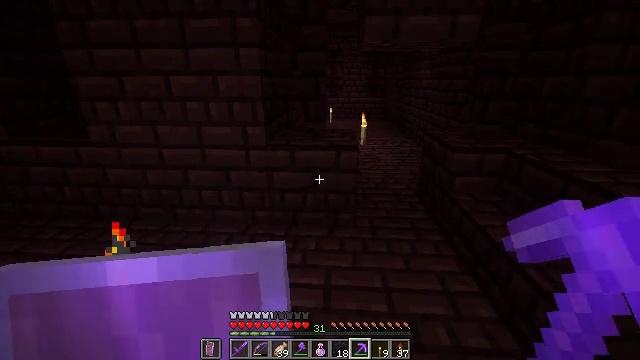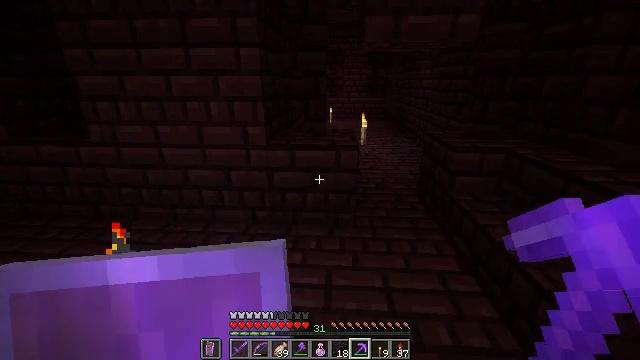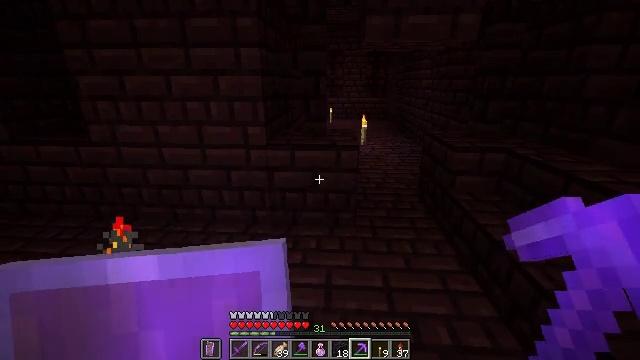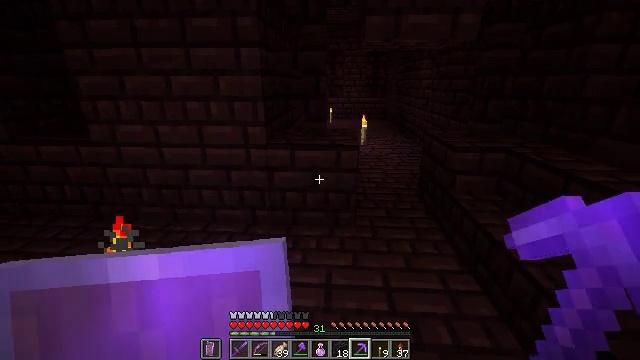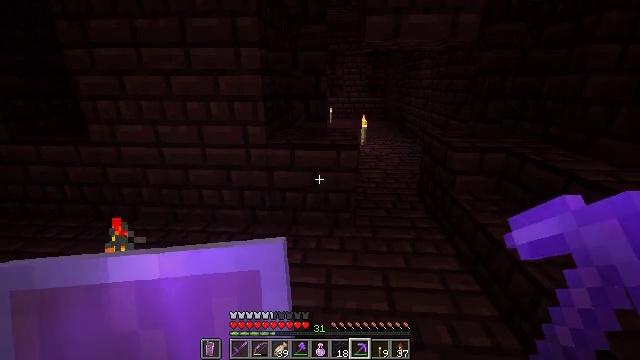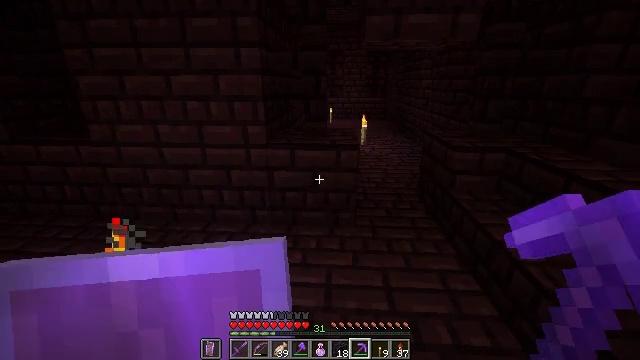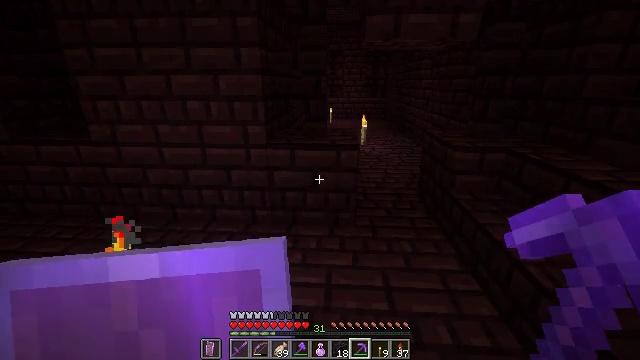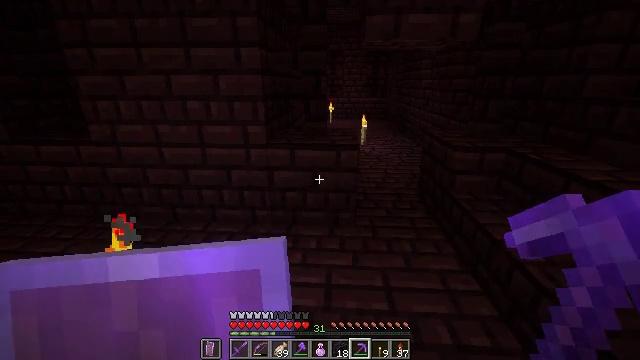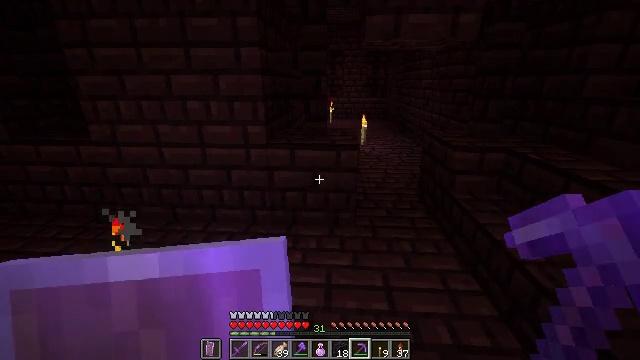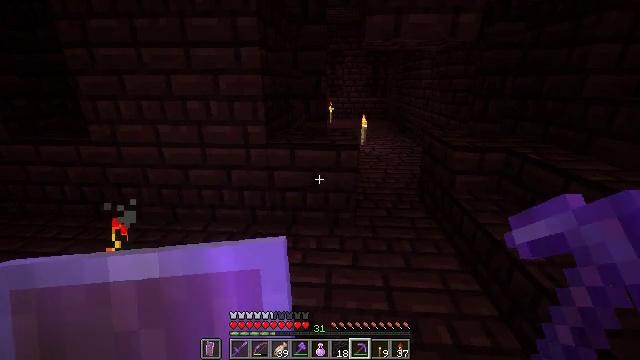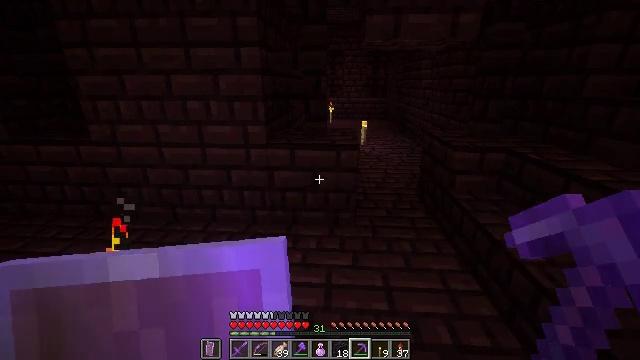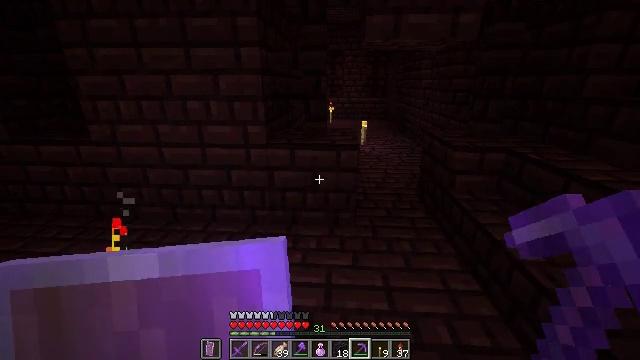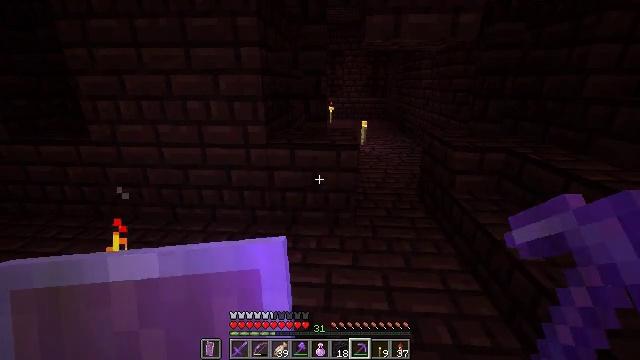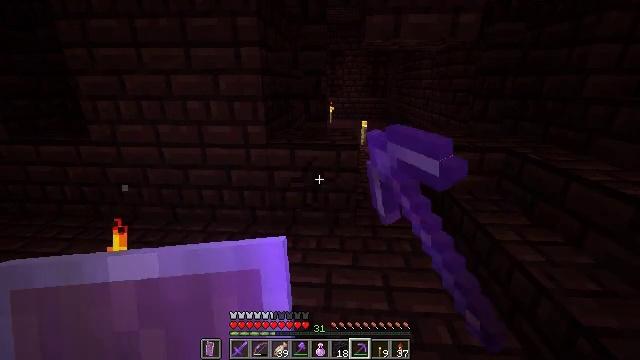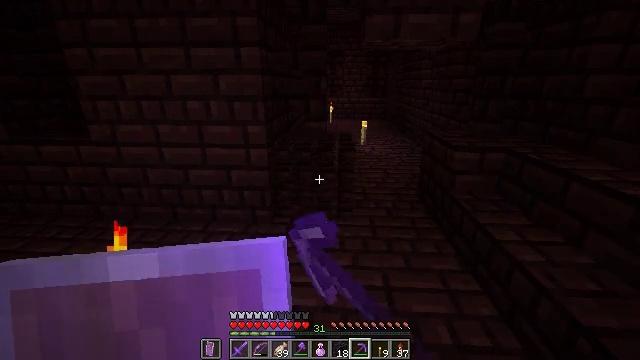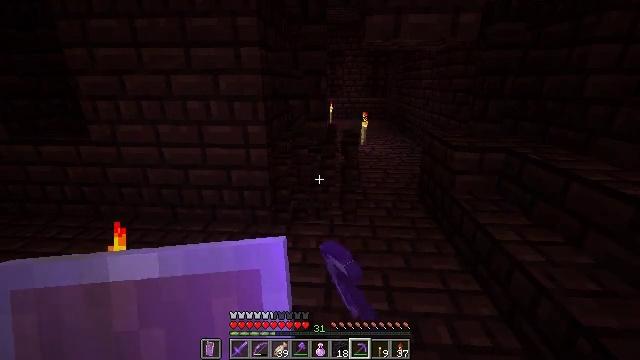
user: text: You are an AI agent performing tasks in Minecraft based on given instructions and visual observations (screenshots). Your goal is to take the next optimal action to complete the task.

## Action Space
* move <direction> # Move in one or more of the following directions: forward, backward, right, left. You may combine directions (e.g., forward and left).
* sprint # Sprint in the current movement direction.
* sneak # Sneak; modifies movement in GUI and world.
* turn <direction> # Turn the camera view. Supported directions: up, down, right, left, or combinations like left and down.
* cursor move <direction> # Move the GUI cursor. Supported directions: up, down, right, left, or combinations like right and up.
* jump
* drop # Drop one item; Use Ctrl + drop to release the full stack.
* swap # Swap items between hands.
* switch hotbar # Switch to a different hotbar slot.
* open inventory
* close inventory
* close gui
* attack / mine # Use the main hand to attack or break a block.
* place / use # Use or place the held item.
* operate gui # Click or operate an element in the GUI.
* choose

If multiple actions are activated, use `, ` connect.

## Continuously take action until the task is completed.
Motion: motion action
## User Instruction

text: Collect nether bricks for building.
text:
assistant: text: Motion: no_op
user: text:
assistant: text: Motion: no_op
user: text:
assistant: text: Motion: no_op
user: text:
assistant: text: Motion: no_op
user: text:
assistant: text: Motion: no_op
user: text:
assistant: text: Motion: no_op
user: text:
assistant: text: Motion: no_op
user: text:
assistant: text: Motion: no_op
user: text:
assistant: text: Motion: no_op
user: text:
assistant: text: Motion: no_op
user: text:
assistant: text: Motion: no_op
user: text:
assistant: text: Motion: attack / mine
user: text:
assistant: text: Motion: attack / mine
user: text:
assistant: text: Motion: attack / mine
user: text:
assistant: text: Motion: attack / mine
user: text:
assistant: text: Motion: attack / mine
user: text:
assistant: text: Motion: no_op
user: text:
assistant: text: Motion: no_op
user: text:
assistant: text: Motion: no_op
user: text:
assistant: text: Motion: no_op
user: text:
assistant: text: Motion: no_op
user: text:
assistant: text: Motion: no_op
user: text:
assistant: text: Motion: turn right
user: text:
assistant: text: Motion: turn right
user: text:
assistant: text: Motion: turn right
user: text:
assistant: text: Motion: no_op
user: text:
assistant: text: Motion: no_op
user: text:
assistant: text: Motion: no_op
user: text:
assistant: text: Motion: no_op
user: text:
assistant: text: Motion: no_op